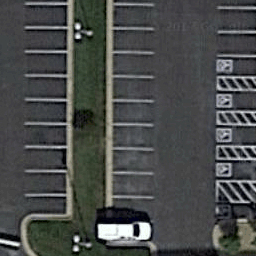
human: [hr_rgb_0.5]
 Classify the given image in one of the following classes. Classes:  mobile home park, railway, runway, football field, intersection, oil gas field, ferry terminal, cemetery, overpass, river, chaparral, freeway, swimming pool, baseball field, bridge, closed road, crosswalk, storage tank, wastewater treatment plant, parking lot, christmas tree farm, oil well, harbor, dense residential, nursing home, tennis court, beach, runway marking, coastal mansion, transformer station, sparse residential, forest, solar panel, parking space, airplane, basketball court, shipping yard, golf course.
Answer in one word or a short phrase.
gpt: parking space